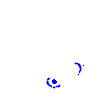
Particle: pion